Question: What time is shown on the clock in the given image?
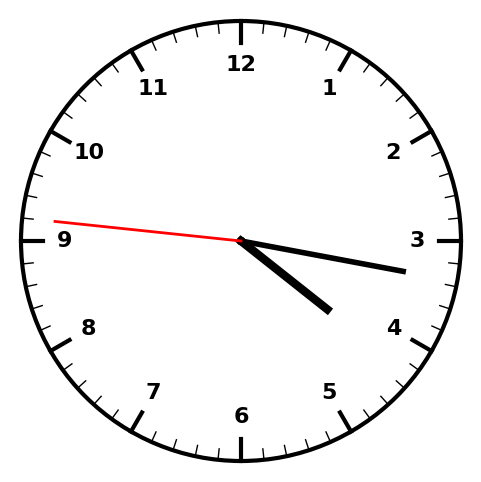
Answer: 04:16:46